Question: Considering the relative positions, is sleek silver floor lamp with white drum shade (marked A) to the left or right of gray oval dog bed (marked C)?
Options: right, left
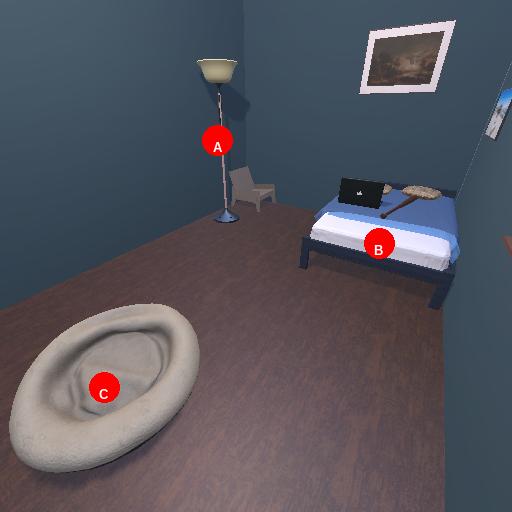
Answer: right